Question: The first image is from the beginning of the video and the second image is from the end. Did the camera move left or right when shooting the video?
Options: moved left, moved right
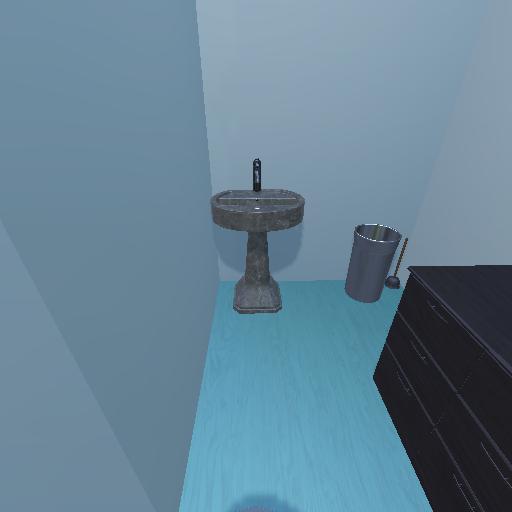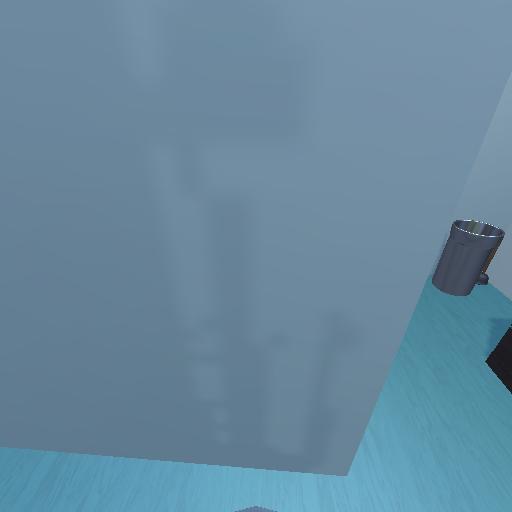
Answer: moved left